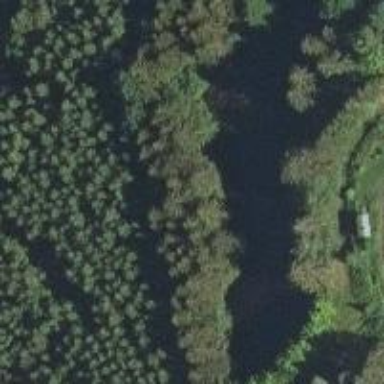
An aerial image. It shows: Peaceful pond surrounded by nature.